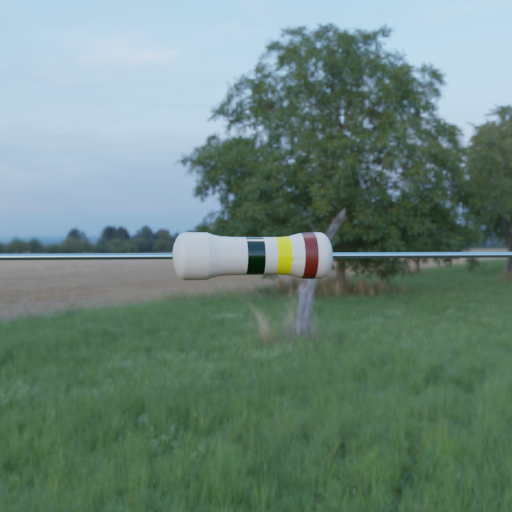
Resistor colour bands (in order): black, yellow, brown